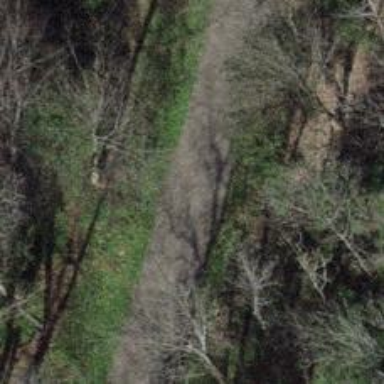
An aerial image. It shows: Track with fine gravel surface. The track type is grade 1.